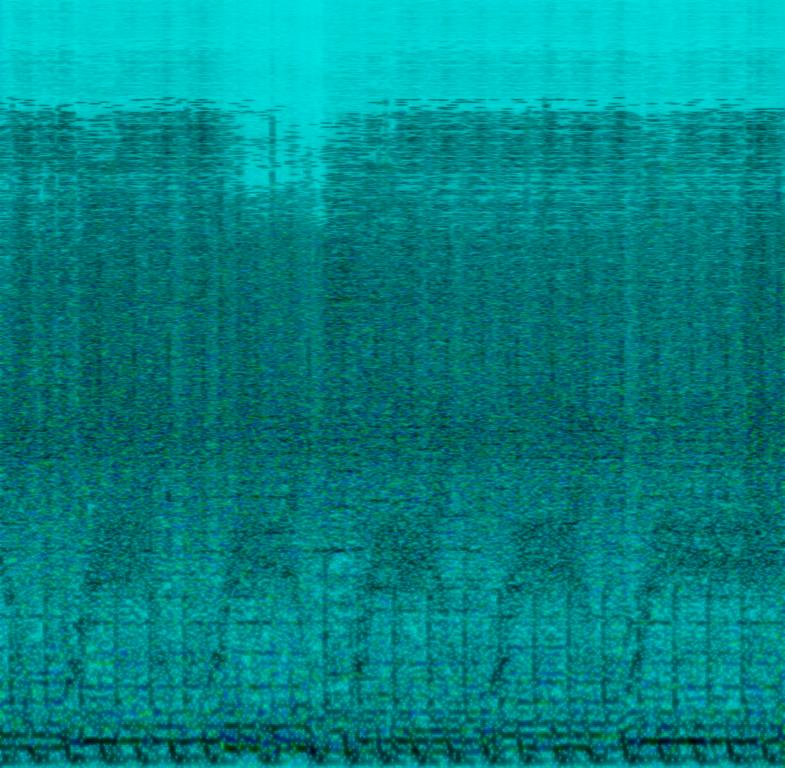
The Metal song features a repetitive, aggressive male vocal screaming over wide, aggressive electric guitar chords, distorted bass guitar, punchy snare and kick hits and energetic cymbals. There is a toms roll at the end of the loop. It sounds aggressive, energetic and manic - like something you would jump into a mosh pit at the concert.